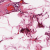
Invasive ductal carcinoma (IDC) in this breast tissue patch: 0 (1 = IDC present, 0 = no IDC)